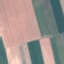
Land use / land cover class: AnnualCrop